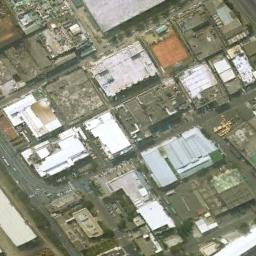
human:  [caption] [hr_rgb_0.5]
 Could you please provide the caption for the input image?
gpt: Neatly planned factories and roads in an industrial area with good greening .

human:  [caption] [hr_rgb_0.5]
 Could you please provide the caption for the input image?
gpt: Many houses of different shapes and sizes are in the industrial area .

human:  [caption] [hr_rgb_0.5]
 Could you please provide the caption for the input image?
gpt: Houses in industrial areas have different roofs .

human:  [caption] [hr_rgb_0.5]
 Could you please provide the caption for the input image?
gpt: The industrial area has lots of workshops of different colors and some forky roads go through the industrial area .

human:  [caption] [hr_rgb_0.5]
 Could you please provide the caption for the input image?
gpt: There are some white buildings on the industrial area .